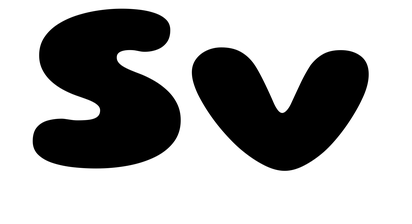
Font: Gluten_ExtraBold